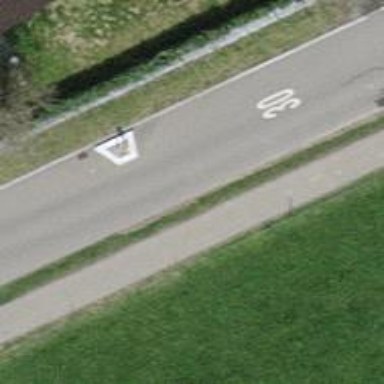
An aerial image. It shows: Traffic calming feature called choker.